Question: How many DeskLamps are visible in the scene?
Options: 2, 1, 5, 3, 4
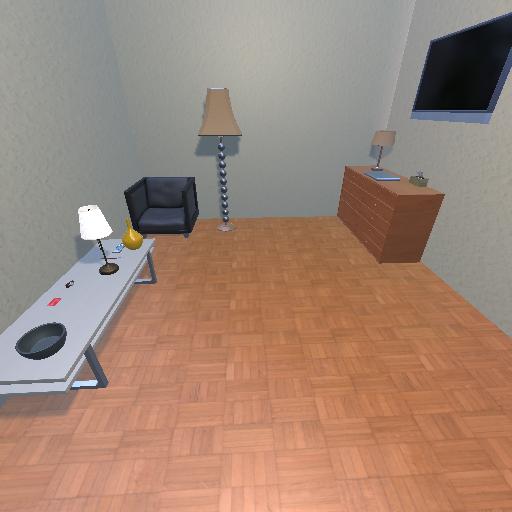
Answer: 2